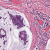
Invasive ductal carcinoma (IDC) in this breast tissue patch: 1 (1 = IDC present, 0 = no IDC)